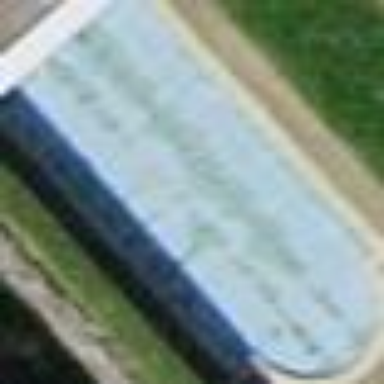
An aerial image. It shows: Swimming pool located in leisure land.